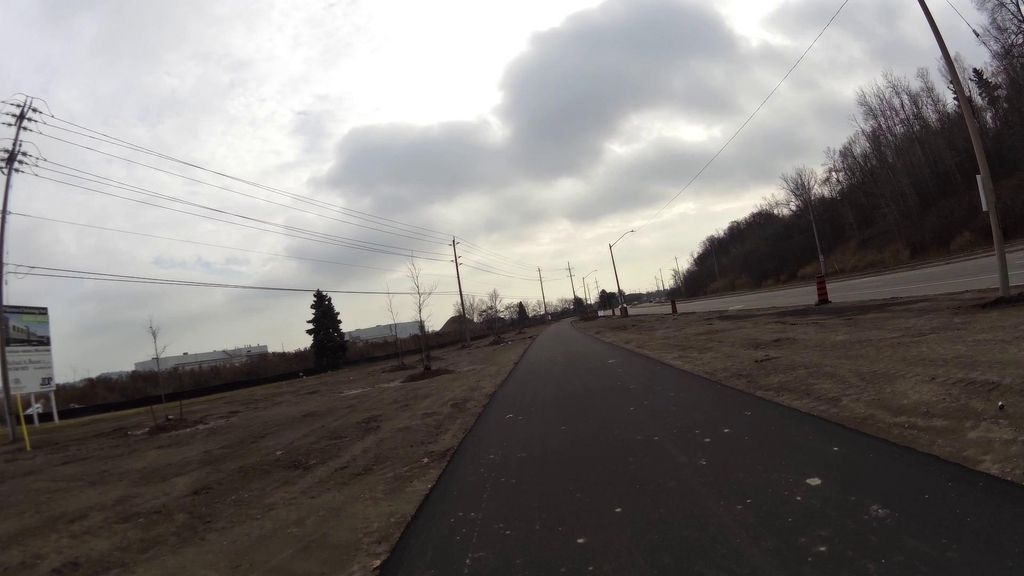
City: kitchener-waterloo